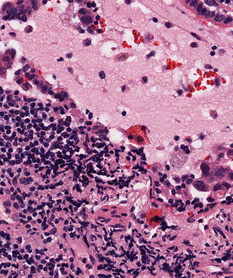
Tumor epithelial tissue: yes
Tumor-associated stroma tissue: yes
Normal tissue: no